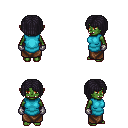
a pixel art fantasy rpg character, female body template, orc, green skin, teal tunic, robe skirt, raven pageboy hairstyle, metal gloves, four views (front, back, left, right), 2x2 character sprite sheet, small pixel art, hard edges, no anti-aliasing